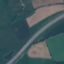
Land use / land cover class: Highway